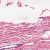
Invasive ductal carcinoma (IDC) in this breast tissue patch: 0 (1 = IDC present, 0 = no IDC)